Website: lowes
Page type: receipt
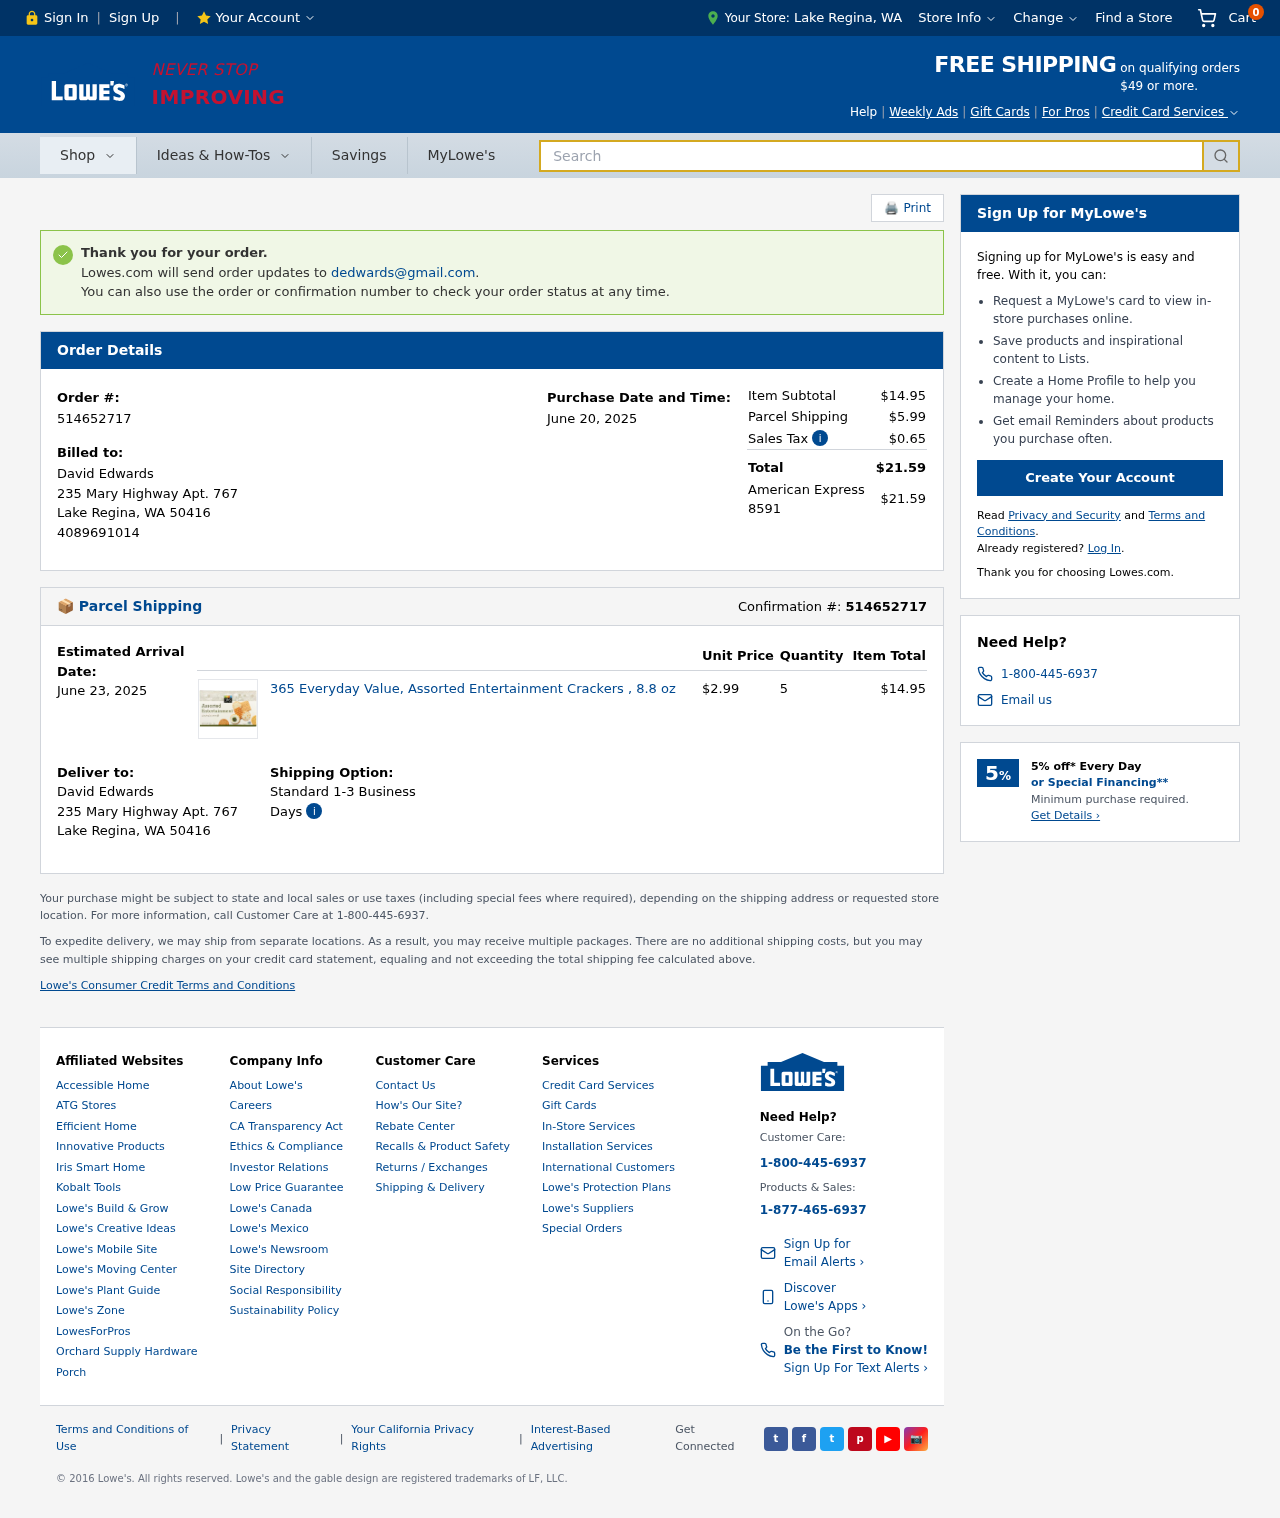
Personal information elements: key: PII_CARD_LAST4
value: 8591
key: PII_CARD_TYPE
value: American Express
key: PII_CITY
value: Lake Regina
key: PII_EMAIL
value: dedwards@gmail.com
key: PII_FULLNAME
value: David Edwards
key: PII_PHONE
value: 4089691014
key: PII_POSTCODE
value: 50416
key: PII_STATE_ABBR
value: WA
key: PII_STREET
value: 235 Mary Highway Apt. 767
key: PII_CITY_STATE
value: Lake Regina, WA
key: PII_FULLNAME2
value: David Edwards
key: PII_CITY2
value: Lake Regina
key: PII_STATE_ABBR2
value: WA
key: PII_POSTCODE_FULL
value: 50416
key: PII_POSTCODE_NUMERIC
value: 50416
Product elements: key: PRODUCT1_NAME
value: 365 Everyday Value, Assorted Entertainment Crackers , 8.8 oz
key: PRODUCT1_PRICE
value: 2.99
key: PRODUCT1_QUANTITY
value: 5
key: PRODUCT1_TOTAL
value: $14.95
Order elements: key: ORDER_NUM_ITEMS
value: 0
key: ORDER_ID
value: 514652717
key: ORDER_DATE
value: June 20, 2025
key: ORDER_SUBTOTAL
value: $14.95
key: ORDER_SHIPPING_COST
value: $5.99
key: ORDER_TAX
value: $0.65
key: ORDER_TOTAL
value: $21.59
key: ORDER_TOTAL2
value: $21.59
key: ORDER_DELIVERY_DATE
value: June 23, 2025
Search elements: key: HEADER_SEARCH
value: Search